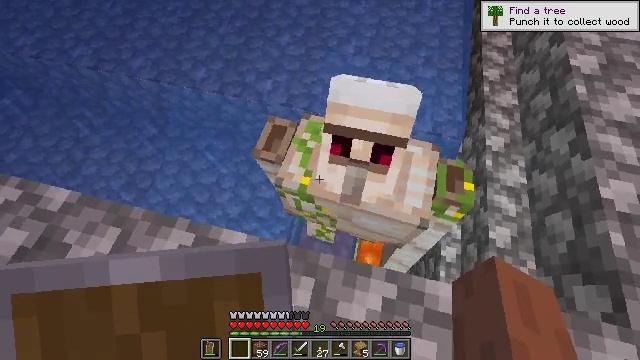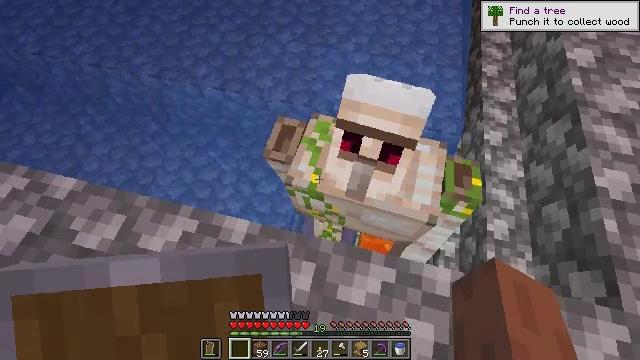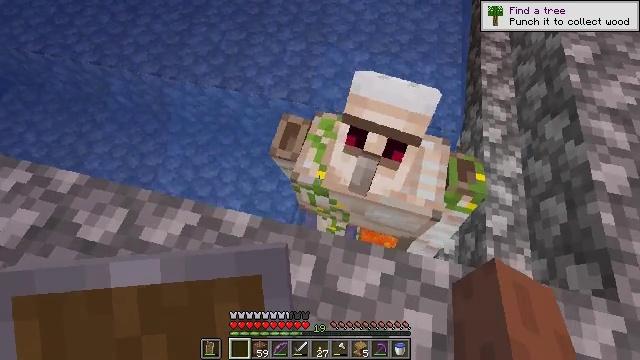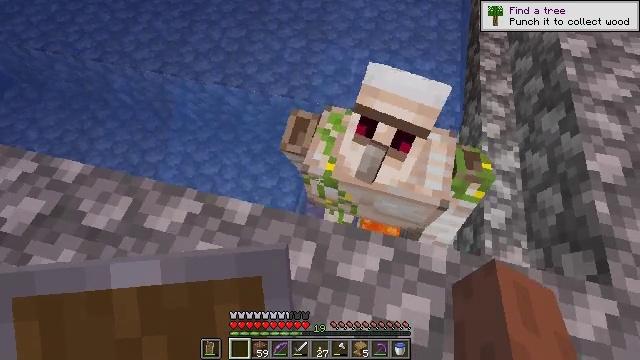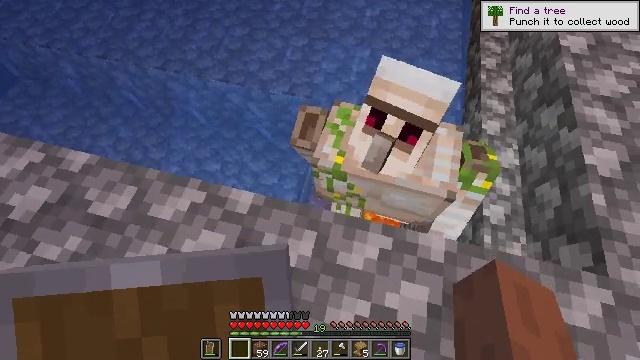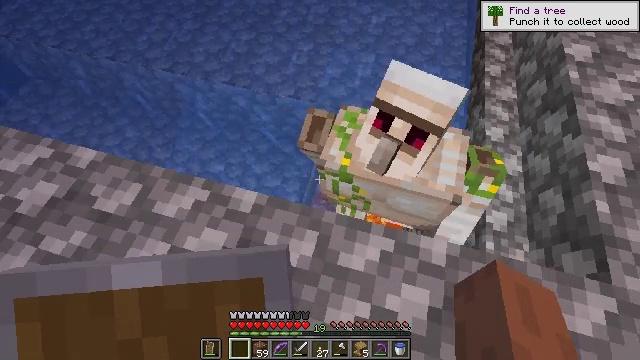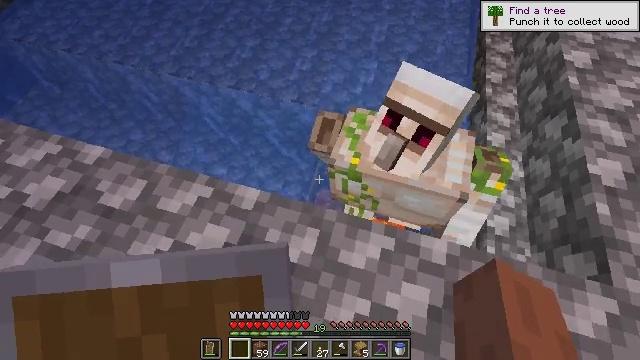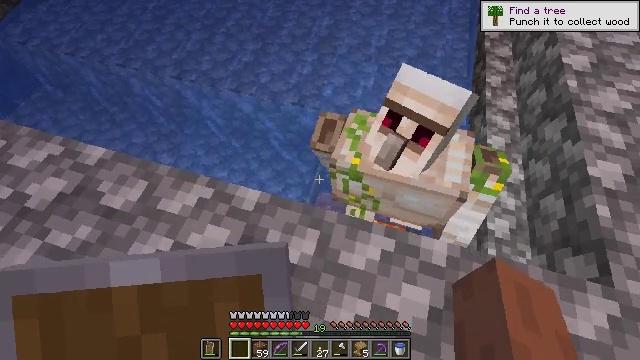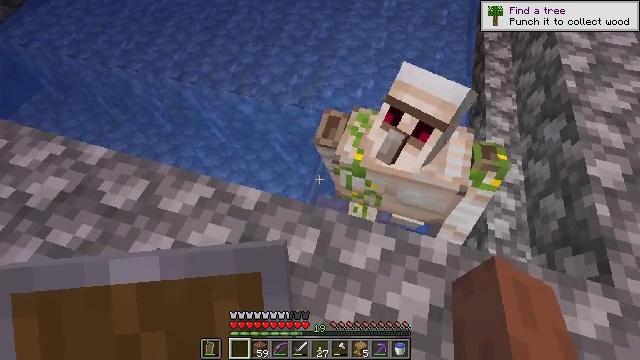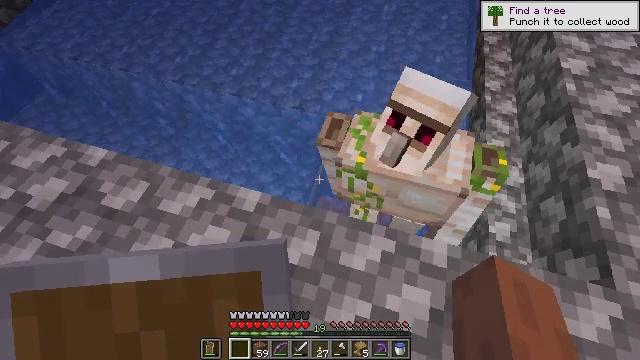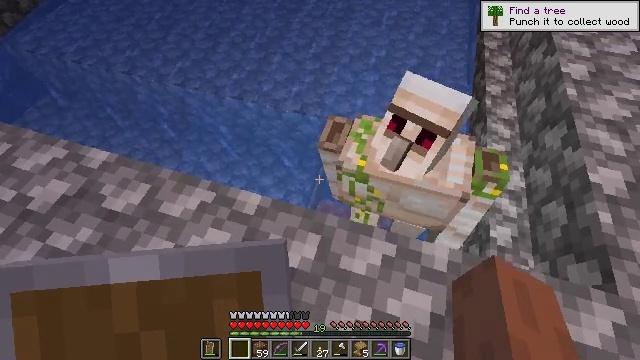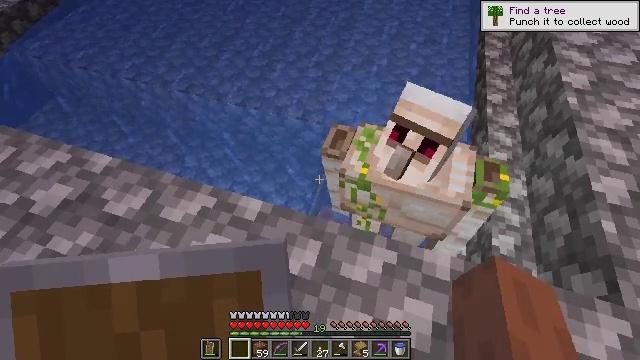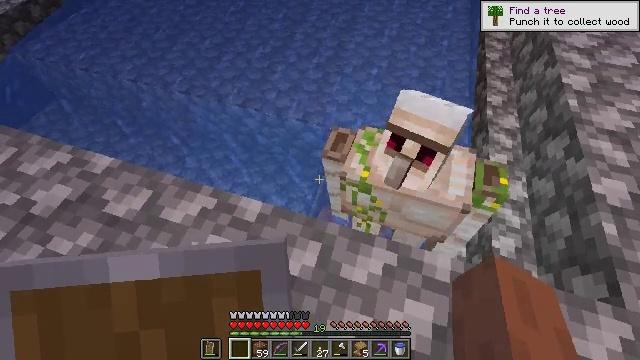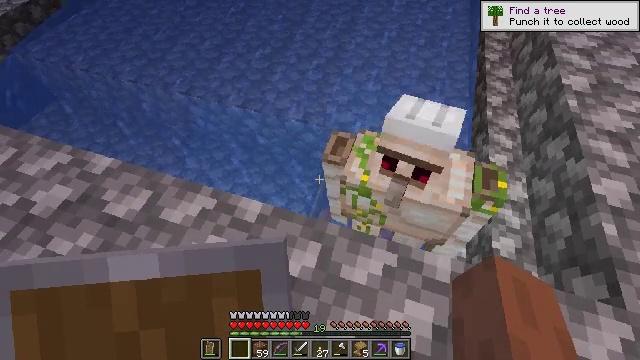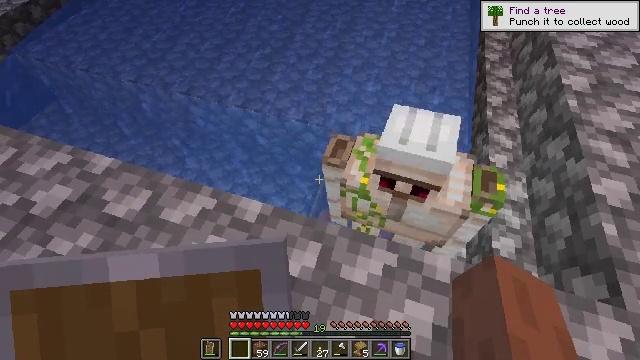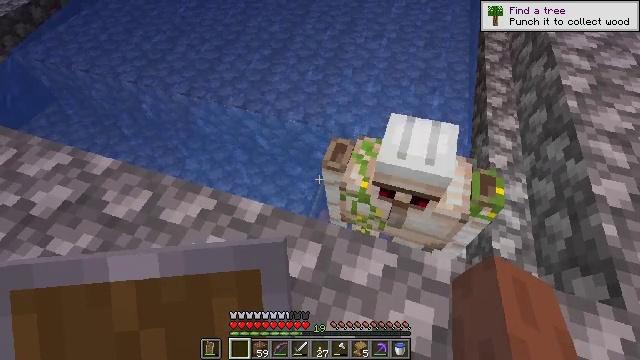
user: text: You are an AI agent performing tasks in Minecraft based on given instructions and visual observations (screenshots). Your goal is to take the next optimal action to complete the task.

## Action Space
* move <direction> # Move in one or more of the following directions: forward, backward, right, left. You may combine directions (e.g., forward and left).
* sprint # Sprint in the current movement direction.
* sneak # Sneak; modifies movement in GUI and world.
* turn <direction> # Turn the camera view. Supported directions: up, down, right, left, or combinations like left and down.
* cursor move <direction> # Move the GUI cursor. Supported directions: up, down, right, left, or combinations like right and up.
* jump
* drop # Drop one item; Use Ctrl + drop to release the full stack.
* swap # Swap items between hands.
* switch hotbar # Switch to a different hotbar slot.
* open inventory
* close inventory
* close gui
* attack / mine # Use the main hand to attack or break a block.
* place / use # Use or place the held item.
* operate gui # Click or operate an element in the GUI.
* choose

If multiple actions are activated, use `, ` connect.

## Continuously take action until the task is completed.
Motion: motion action
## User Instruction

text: Create an oak sign using the crafting table.
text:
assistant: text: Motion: move back, sneak
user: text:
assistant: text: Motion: move back, sneak
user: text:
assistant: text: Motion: move back, sneak
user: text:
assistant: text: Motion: move back, sneak
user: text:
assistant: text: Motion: sneak, turn left and up
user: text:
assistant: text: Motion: sneak, turn up
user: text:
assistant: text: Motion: sneak
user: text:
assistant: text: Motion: sneak
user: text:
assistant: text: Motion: sneak
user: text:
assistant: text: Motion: sneak
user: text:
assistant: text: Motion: sneak, turn up
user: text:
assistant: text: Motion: sneak
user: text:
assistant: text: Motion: sneak
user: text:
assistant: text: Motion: sneak
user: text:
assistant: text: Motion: sneak
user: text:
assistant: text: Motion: sneak
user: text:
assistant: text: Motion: sneak
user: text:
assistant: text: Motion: sneak
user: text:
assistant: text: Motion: sneak, turn up
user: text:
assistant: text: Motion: sneak, turn left and up
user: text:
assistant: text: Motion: sneak, turn left and up
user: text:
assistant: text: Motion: sneak, turn left and up
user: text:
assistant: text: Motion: sneak, turn left and up
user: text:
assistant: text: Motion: sneak, turn up
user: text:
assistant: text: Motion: sneak, turn up
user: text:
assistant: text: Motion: turn up
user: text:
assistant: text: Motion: turn up
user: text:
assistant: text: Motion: no_op
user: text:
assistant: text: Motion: no_op
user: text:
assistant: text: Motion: turn left and down